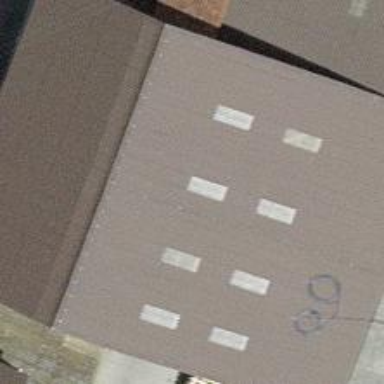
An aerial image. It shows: Rural barn.